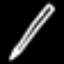
Label: pencil